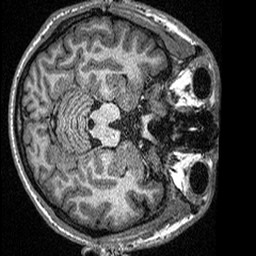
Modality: T1w
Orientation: axial
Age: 27
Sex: male
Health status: healthy
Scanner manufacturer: siemens
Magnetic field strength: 3 T
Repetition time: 2.3 s
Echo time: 0.00298 s